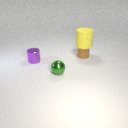
small purple metal cylinder in front of small brown rubber cylinder